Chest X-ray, AP view. Patient: 52 years old, sex F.
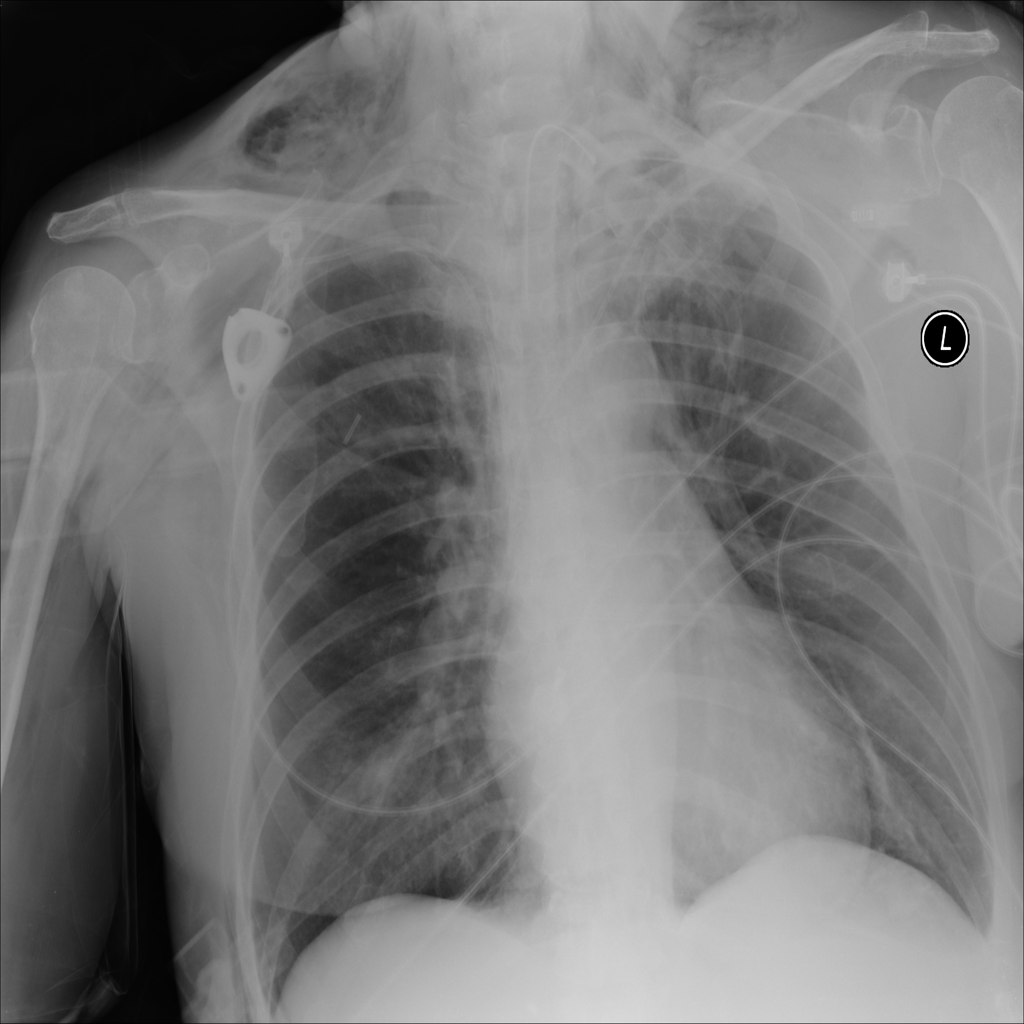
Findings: Emphysema